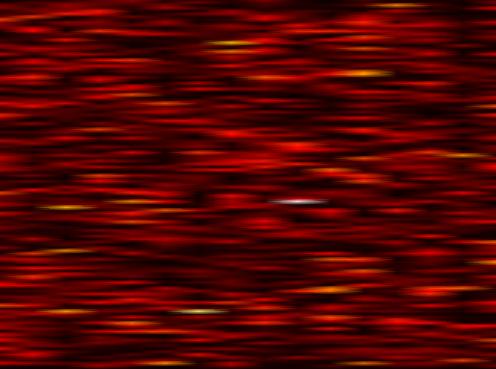
Label: FOFDM